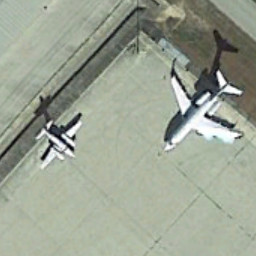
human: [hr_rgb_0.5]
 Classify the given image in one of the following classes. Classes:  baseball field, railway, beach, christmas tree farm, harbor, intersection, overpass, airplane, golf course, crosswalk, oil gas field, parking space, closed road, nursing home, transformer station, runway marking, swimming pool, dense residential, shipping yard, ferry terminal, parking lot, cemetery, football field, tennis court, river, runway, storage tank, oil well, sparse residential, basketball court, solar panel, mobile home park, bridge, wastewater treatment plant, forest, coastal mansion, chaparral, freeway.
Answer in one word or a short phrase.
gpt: airplane